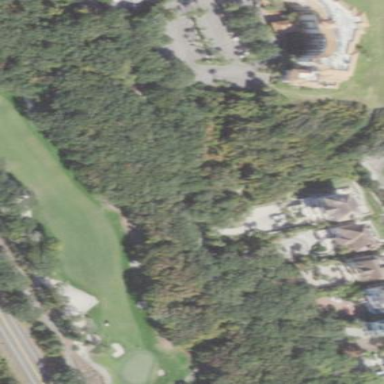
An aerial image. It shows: Grassy area designated as golf fairway.